Question: I have an image consisting of concentric circles. I'm trying to undistort the image so that the circles are equal spacing apart around the edges, as if the camera is parallel to the plane. (Some circles will appear closer to the next which is fine, I just want equal spacing all around the edges between the two adjacent circles)
I've tried to estimate a rigid transform by specifying points of the outer circle, but it distorts the inner circles too much, and I've tried a findhomography by specifying points of all the circles, and comparing with points of circles of where they should be.
From what I see the outer circles are 'squished' vertically, so need to be smushed up horizontally, but the inner circles are more circular. What can I do to undistort this image?

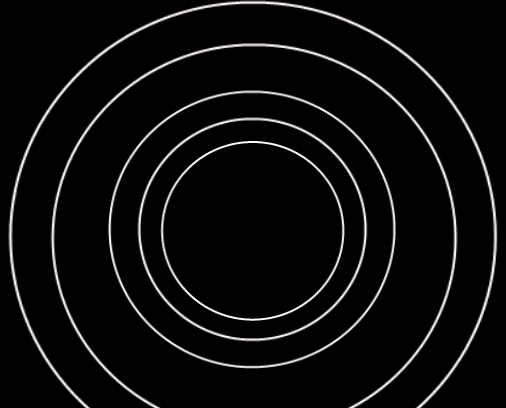
Answer: <URL>
Using this implementation of Thin Plate Spline, I was able to input a set of points representing all the distorted circles, and another set of points which represent where they should be, to get the desired output. It isn't absolutely perfect, but it's more than good enough!